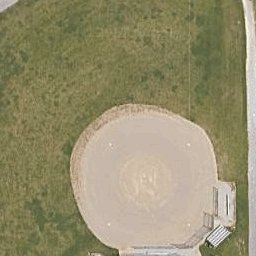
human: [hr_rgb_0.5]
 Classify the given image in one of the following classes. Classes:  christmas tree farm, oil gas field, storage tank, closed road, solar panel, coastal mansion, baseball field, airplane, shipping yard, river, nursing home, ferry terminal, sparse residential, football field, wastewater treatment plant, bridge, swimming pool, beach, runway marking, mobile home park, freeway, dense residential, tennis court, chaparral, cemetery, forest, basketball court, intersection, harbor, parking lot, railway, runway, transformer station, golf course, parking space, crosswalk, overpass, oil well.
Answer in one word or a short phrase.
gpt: baseball field